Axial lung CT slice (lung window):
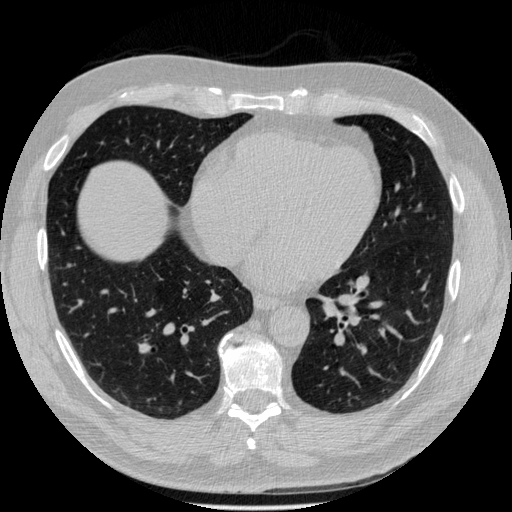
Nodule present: no